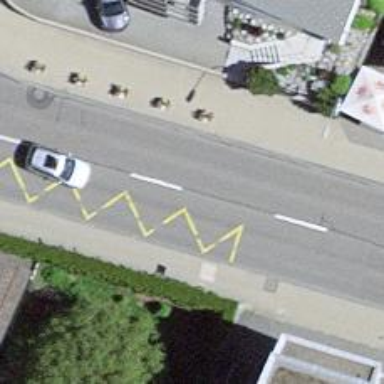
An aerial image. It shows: Bus stop with designated stop position for public transport.